【题型】证明题　【知识点】解析几何　【难度】medium
已知双曲线 $C$ 的中心为坐标原点，$F_1,F_2$ 是 $C$ 的两个焦点，其中左焦点为 $(-2\sqrt{5},0)$，离心率为 $\sqrt{5}$。

(1) 求 $C$ 的方程；

(2) 双曲线 $C$ 上存在一点 $P$，使得 $\angle F_1PF_2 = 120^\circ$，求三角形 $PF_1F_2$ 的面积；

(3) 记 $C$ 的左、右顶点分别为 $A_1,A_2$，过点 $(-4,0)$ 的直线与 $C$ 的左支交于 $M,N$ 两点，$M$ 在第二象限，直线 $MA_1$ 与 $NA_2$ 交于点 $P$。证明：点 $P$ 在定直线上。
【解答】
\textbf{【答案】}
(1) $\frac{x^2}{4} - \frac{y^2}{16} = 1$

(2) $\frac{16\sqrt{3}}{3}$

(3) 证明见解析

\textbf{【分析】}
(1) 由题意求得 $a,b$ 的值即可确定双曲线方程；

(2) 根据 (1) 可得 $||PF_1| - |PF_2|| = 4$，$|F_1F_2| = 4\sqrt{5}$，进而结合余弦定理及三角形面积公式求解即可；

(3) 设出直线 $MN$ 方程，与双曲线方程联立，然后由点的坐标分别写出直线 $MA_1$ 与 $NA_2$ 的方程，进而联立直线方程，消去 $y$，结合韦达定理计算可得 $\frac{x+2}{x-2} = -\frac{1}{3}$，即交点 $P$ 的横坐标为定值，据此可证得点 $P$ 在定直线 $x = -1$ 上。

\textbf{【详解】}
(1) 设双曲线方程为 $\frac{x^2}{a^2} - \frac{y^2}{b^2} = 1\ (a>0,b>0)$，

由左焦点坐标可知 $c = 2\sqrt{5}$，

则 $e = \frac{c}{a} = \sqrt{5}$，可得 $a = 2$，$b = \sqrt{c^2 - a^2} = 4$，

双曲线方程为 $\frac{x^2}{4} - \frac{y^2}{16} = 1$。

---

(2) 由 (1) 知，$a = 2$，$c = 2\sqrt{5}$，所以 $||PF_1| - |PF_2|| = 2a = 4$，$|F_1F_2| = 2c = 4\sqrt{5}$，

在 $\triangle PF_1F_2$ 中，由余弦定理得
\[
\cos\angle F_1PF_2 = \frac{|PF_1|^2 + |PF_2|^2 - |F_1F_2|^2}{2|PF_1||PF_2|} = -\frac{1}{2},
\]
即
\[
\frac{(|PF_1| - |PF_2|)^2 + 2|PF_1||PF_2| - |F_1F_2|^2}{2|PF_1||PF_2|} = -\frac{1}{2},
\]
即
\[
\frac{16 - 80 + 2|PF_1||PF_2|}{2|PF_1||PF_2|} = -\frac{1}{2},
\]
即 $|PF_1||PF_2| = \frac{64}{3}$，

所以三角形 $PF_1F_2$ 的面积为
\[
\frac{1}{2}|PF_1||PF_2| \cdot \sin\angle F_1PF_2 = \frac{1}{2} \times \frac{64}{3} \times \frac{\sqrt{3}}{2} = \frac{16\sqrt{3}}{3}.
\]

---

(3) 证明：由 (1) 可得 $A_1(-2,0)$，$A_2(2,0)$，设 $M(x_1,y_1)$，$N(x_2,y_2)$，

显然直线 $MN$ 的斜率不为 $0$，所以设直线 $MN$ 的方程为 $x = my - 4$，且 $-\frac{1}{2} < m < \frac{1}{2}$，

联立
\[
\begin{cases}
x = my - 4 \\
\frac{x^2}{4} - \frac{y^2}{16} = 1
\end{cases}
\]
，可得 $(4m^2 - 1)y^2 - 32my + 48 = 0$，

且 $4m^2 - 1 \neq 0$，$\Delta = 64(4m^2 + 3) > 0$，

则 $y_1 + y_2 = \frac{32m}{4m^2 - 1}$，$y_1y_2 = \frac{48}{4m^2 - 1}$，

直线 $MA_1$ 的方程为 $y = \frac{y_1}{x_1 + 2}(x + 2)$，直线 $NA_2$ 的方程为 $y = \frac{y_2}{x_2 - 2}(x - 2)$，

联立直线 $MA_1$ 与直线 $NA_2$ 的方程，消去 $y$ 可得：
\[
\frac{x + 2}{x - 2} = \frac{y_2(x_1 + 2)}{y_1(x_2 - 2)} = \frac{y_2(my_1 - 2)}{y_1(my_2 - 6)} = \frac{my_1y_2 - 2(y_1 + y_2) + 2y_1}{my_1y_2 - 6y_1}
\]
\[
= \frac{m \cdot \frac{48}{4m^2 - 1} - 2 \cdot \frac{32m}{4m^2 - 1} + 2y_1}{m \cdot \frac{48}{4m^2 - 1} - 6y_1} = \frac{\frac{-16m}{4m^2 - 1} + 2y_1}{\frac{48m}{4m^2 - 1} - 6y_1} = -\frac{1}{3},
\]
由 $\frac{x + 2}{x - 2} = -\frac{1}{3}$，可得 $x = -1$，即 $x_P = -1$，

据此可得点 $P$ 在定直线 $x = -1$ 上运动。

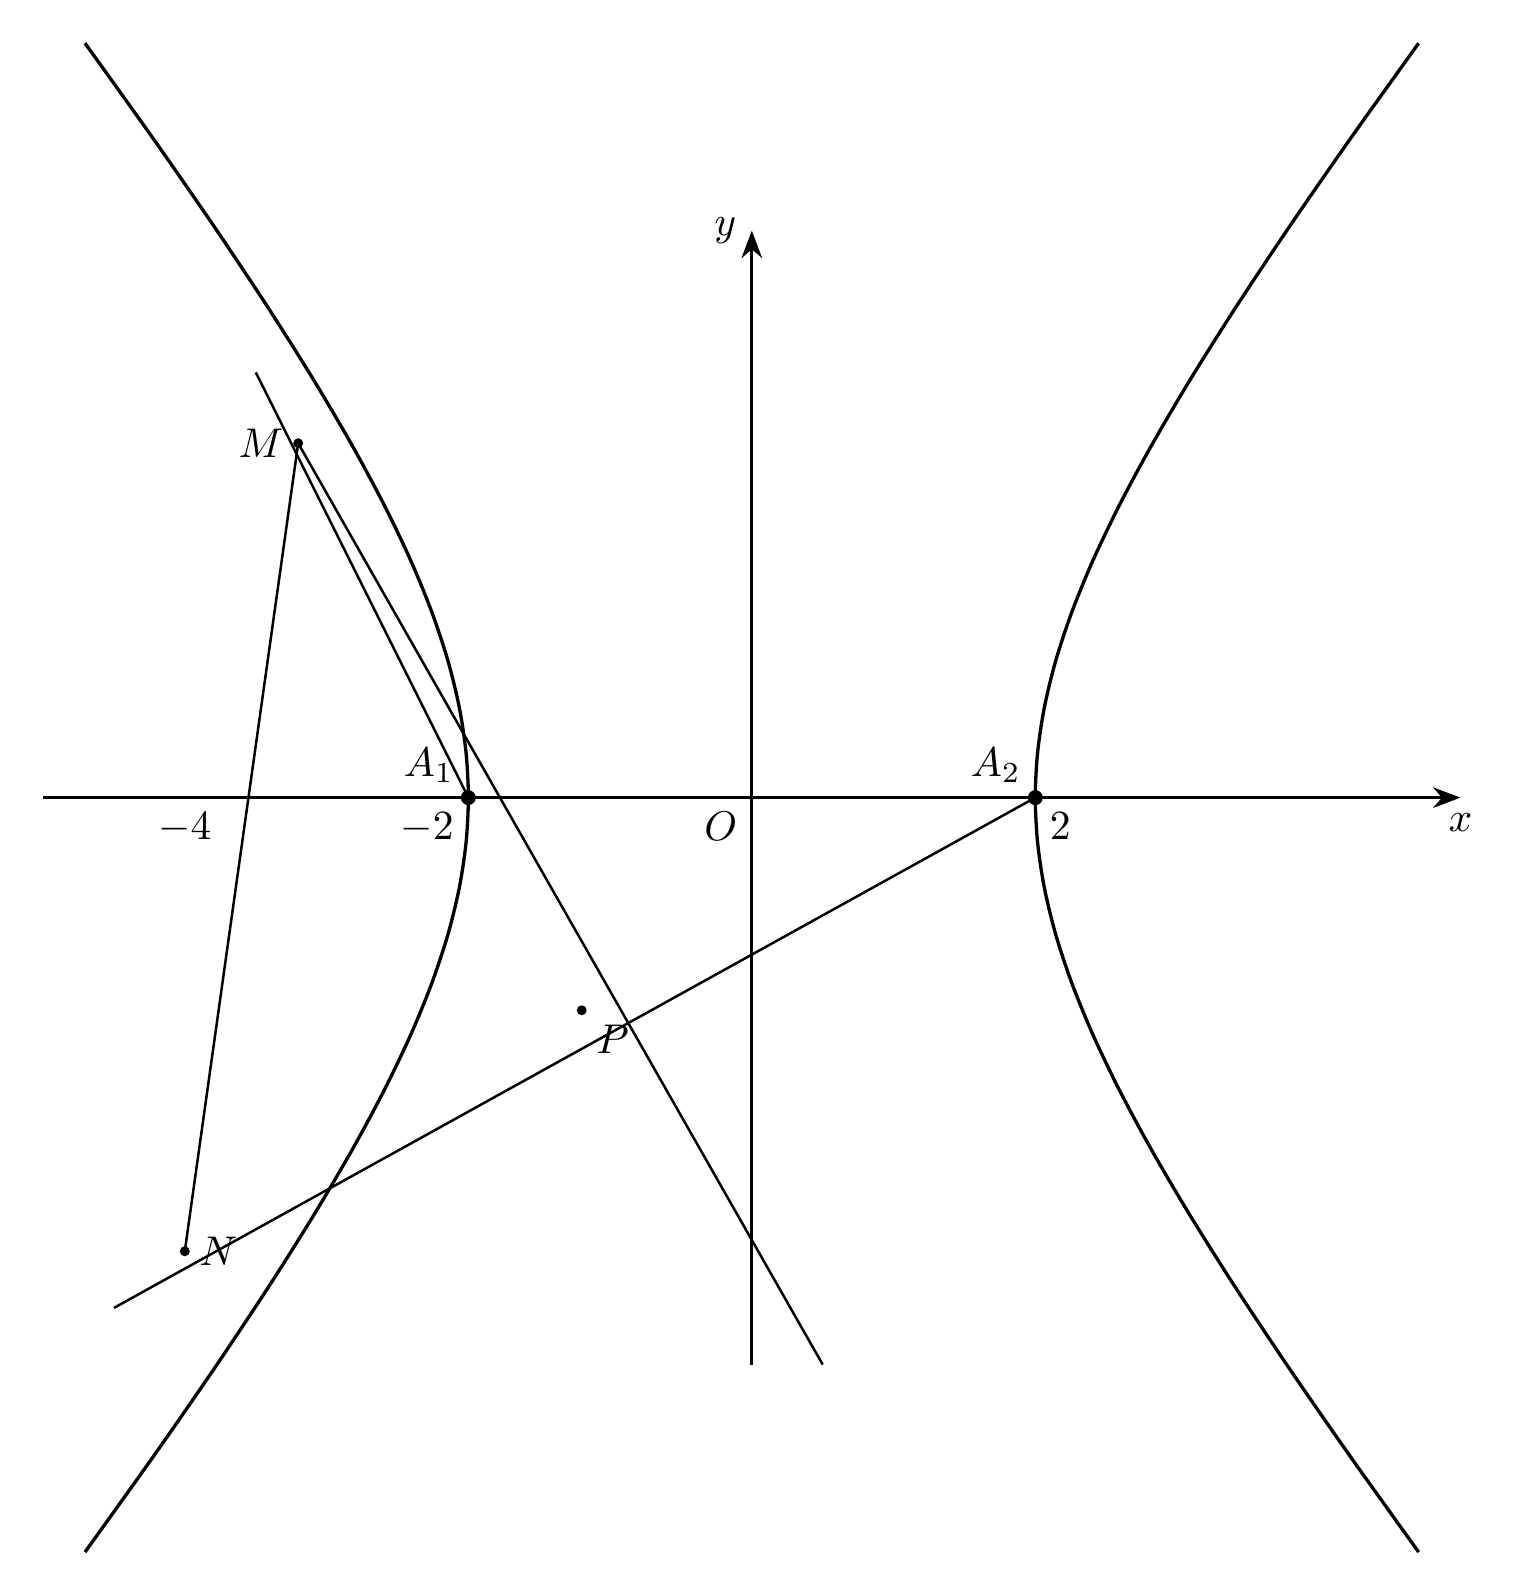